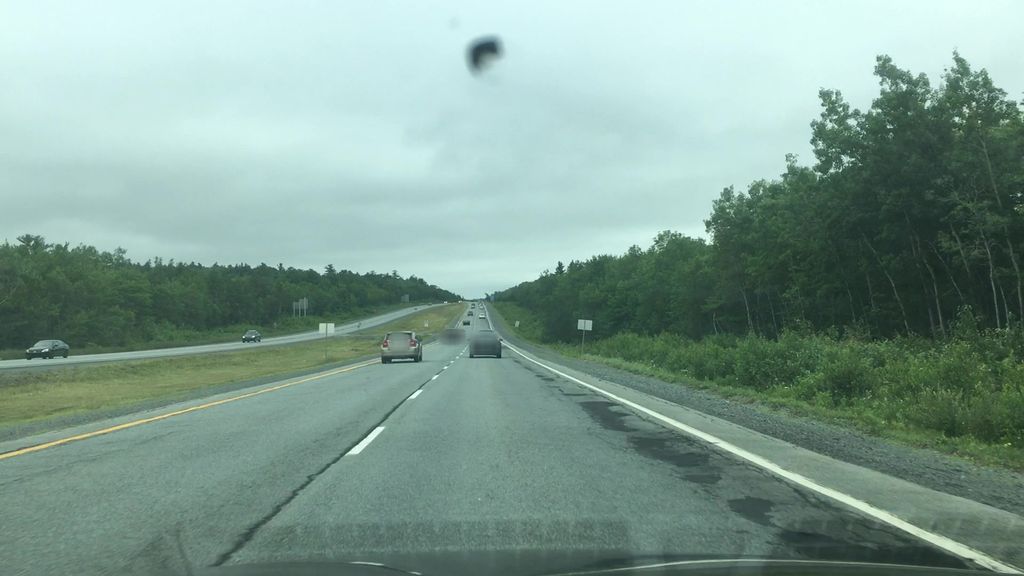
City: halifax